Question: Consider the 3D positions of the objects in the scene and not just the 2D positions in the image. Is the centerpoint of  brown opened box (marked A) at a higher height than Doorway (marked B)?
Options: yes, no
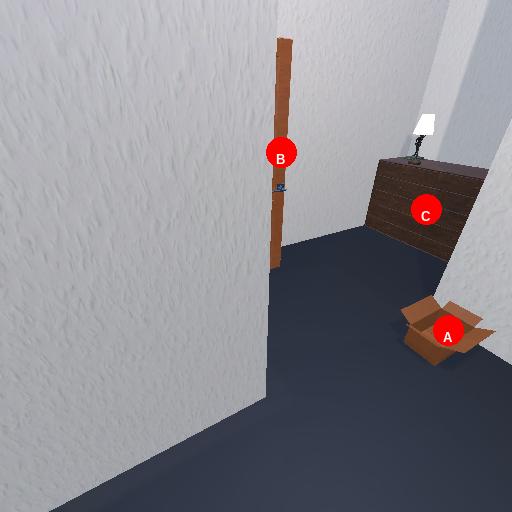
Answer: yes